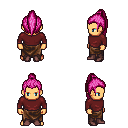
a pixel art fantasy rpg character, male body template, human, tanned skin, maroon long-sleeve shirt, robe skirt, pink long topknot hairstyle, maroon shoes, four views (front, back, left, right), 2x2 character sprite sheet, small pixel art, hard edges, no anti-aliasing